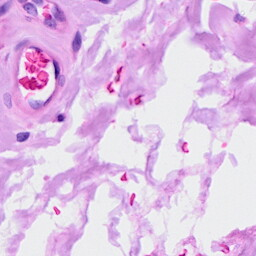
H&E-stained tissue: Ovarian